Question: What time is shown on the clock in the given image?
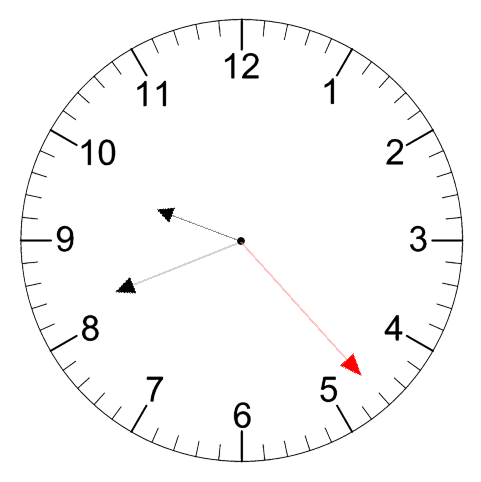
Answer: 09:41:23